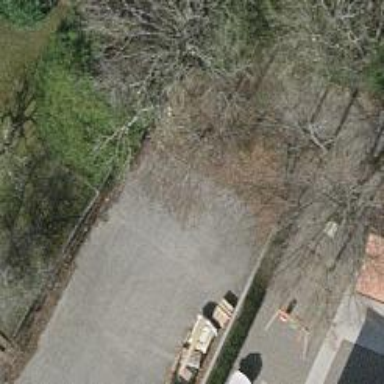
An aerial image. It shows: Driveway leading to service road.